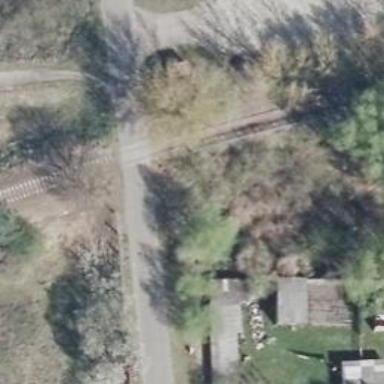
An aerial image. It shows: Level crossing along the railway.